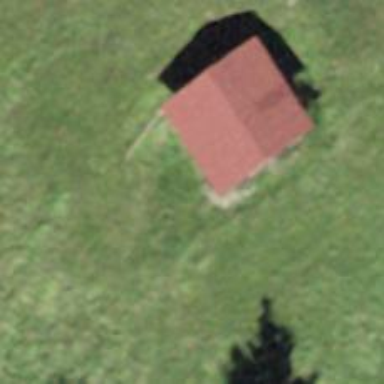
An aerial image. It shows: Building with tile roof.